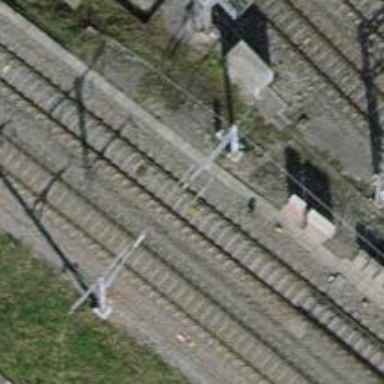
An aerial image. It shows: Railway track with contact lines for electrification.